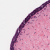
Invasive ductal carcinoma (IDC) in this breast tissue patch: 0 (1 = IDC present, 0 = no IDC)